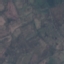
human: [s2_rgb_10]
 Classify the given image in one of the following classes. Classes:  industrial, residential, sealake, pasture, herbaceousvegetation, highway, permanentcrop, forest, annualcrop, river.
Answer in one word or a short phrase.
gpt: Pasture